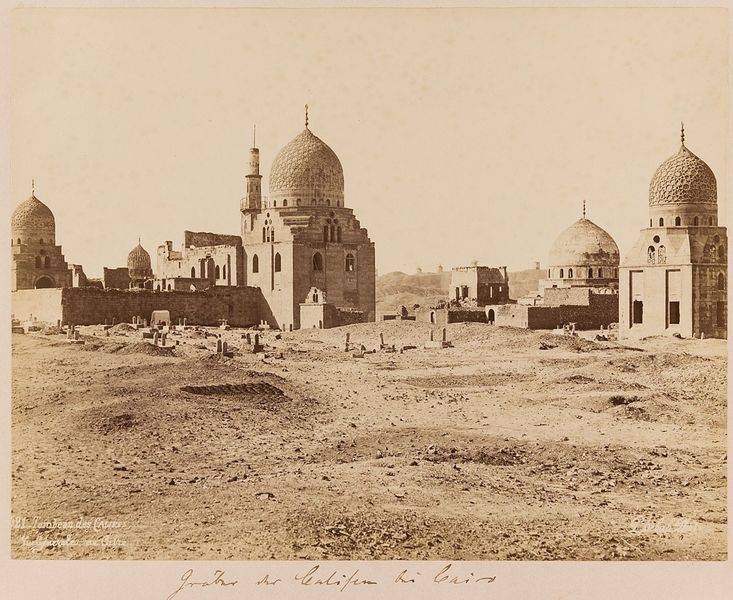
Titel: No. 21 Tombeau des Califes. Vue Génerale au Caire
Künstler: Pascal Sébah
Standort: Hamburg
Institution: Museum für Kunst und Gewerbe Hamburg
Schlagwörter: kuppel, foto, fotografie, photographie, photo, grab, albumin, lichtbild, reisefotografie, historische, schwarzweißpositivverfahren, silbersalzverfahren, schwarzweißfotografie, gebäude, örtlichkeit, straße, stätte, grabstätte, reisephotographie, albuminpapier